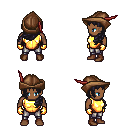
a pixel art fantasy rpg character, male body template, human, dark skin, gold chest armor, metal pants, raven left-swept hairstyle, leather cap, gold gloves, brown shoes, four views (front, back, left, right), 2x2 character sprite sheet, small pixel art, hard edges, no anti-aliasing